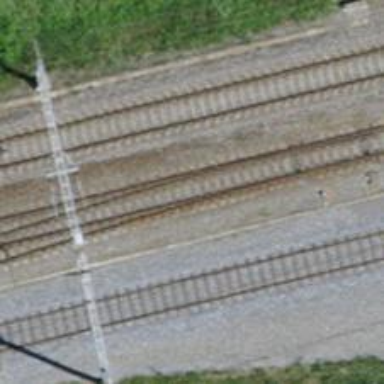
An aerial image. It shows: Railway switch with the turnout side on the left.